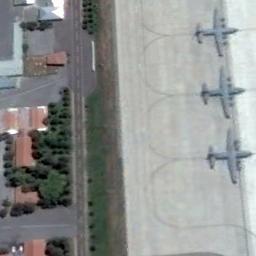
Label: airplane